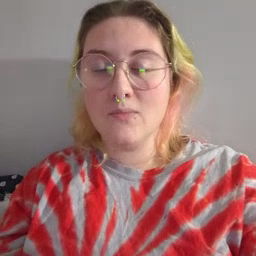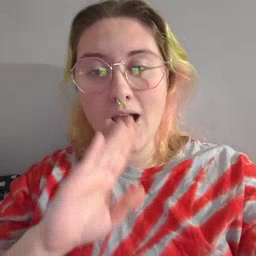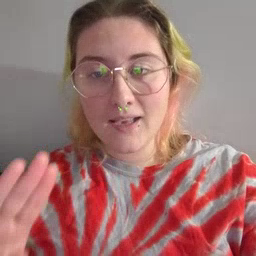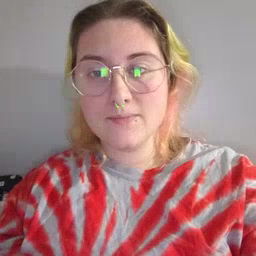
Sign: quiet